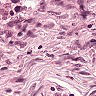
Metastatic tissue present: no